Question: I am getting a bit confused. I am creating an app with storyboard, and running it on iPad 1. the application uses a lot of memory, so reached the 120mb, crashes. accordingly to what I have understood to remove this problem you need to release, dealloc... the point is that with ARC this should be automatic. In fact if I add for e.g.: [label1 release]; it gives me an error. But this ARC automatic release and dealloc does not seem to work! Is this because there are different ways to release with ARC??

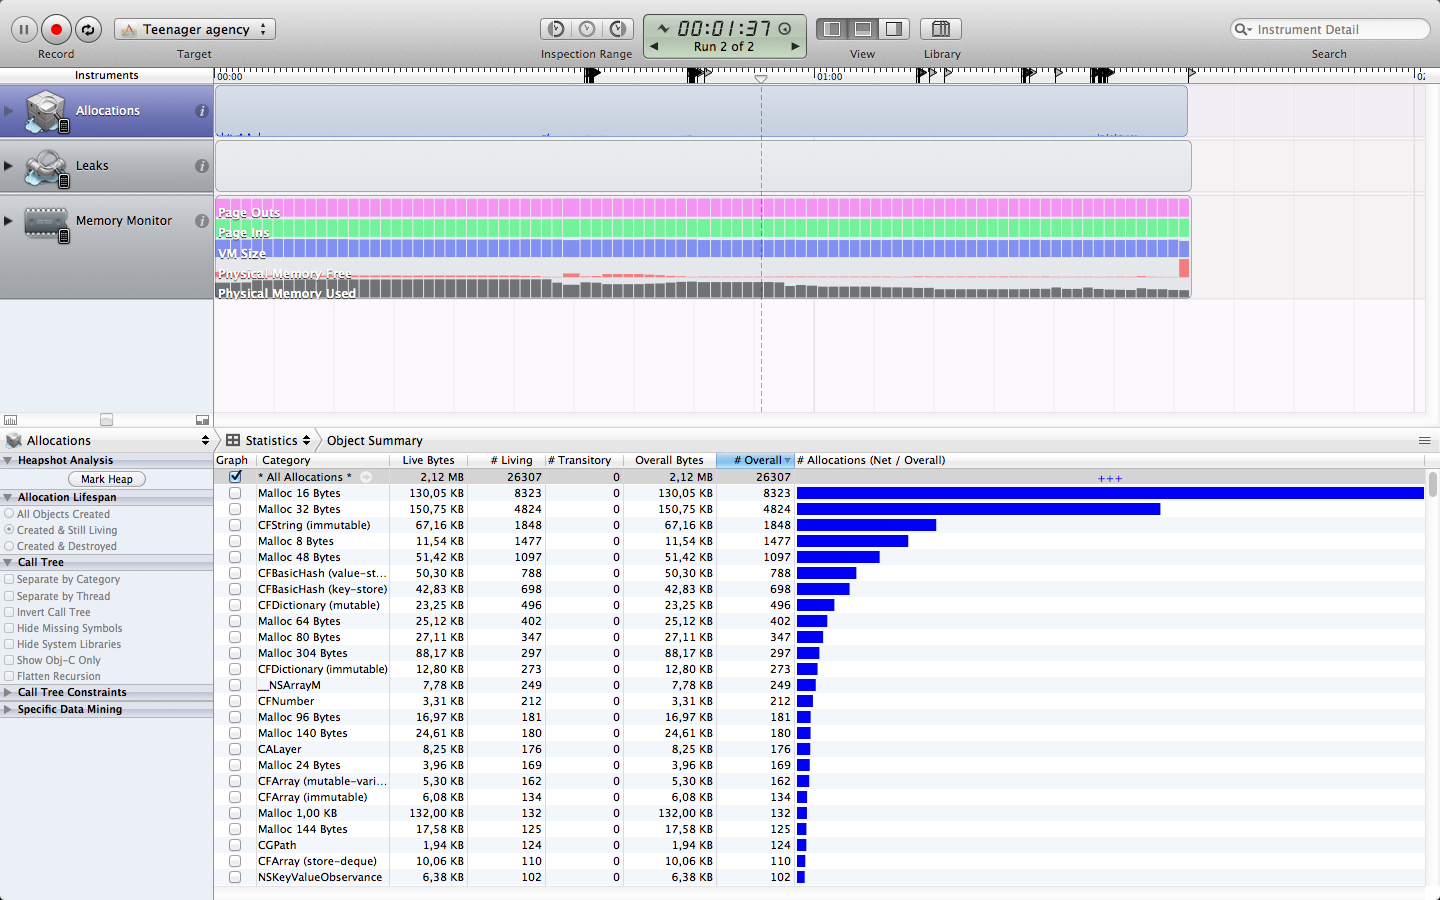
Answer: You don't need to manually retain/release/autorelease with ARC. However if you have active references to a lot of unused objects they will still remain in memory. Profile your app with Instruments and it will show you how many objects you're creating of each class and how much memory they're consuming.
With ARC you still need to think about memory usage you just don't need to worry as much about memory leaks.
'''
NSObject *bigMemObj = [[BigMemClass alloc] init];
//This creates the object in memory. In both arc and manual counting the retain count is 1
//Do stuff
//Prior to ARC you would have had to call [bigMemObj release]; before setting the variable to nil
bigMemObj = nil
//With ARC you don't have to do anything. The compiler inserts the release at compile time
'''
Also read the documentation on declaring iVars __strong vs __weak.
Without looking at your code it's hard to identify what is consuming all the memory but hopefully that should help you determine where to start looking.